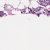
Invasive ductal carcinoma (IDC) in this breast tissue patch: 0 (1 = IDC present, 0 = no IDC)